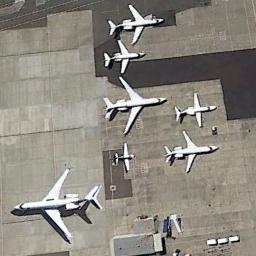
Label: airplane